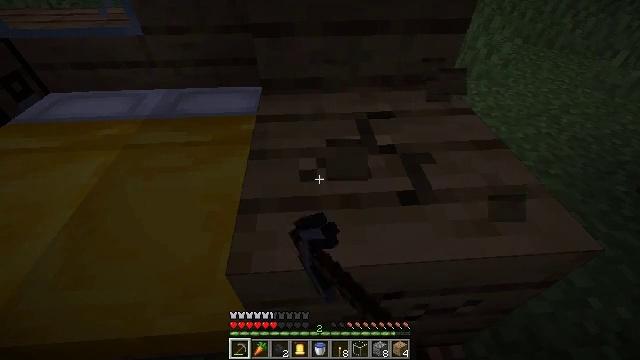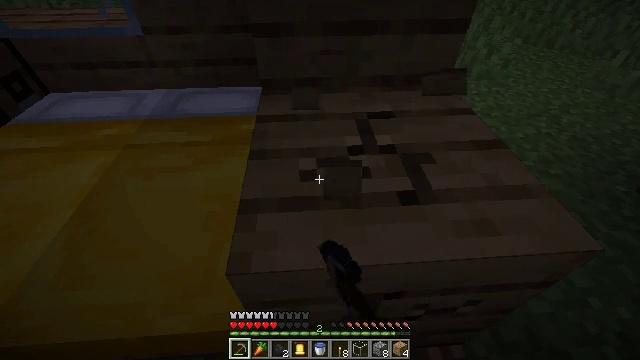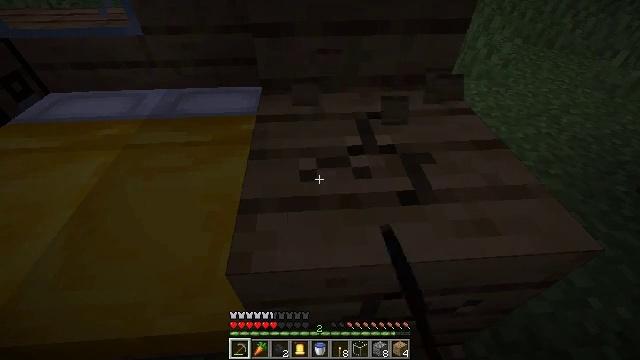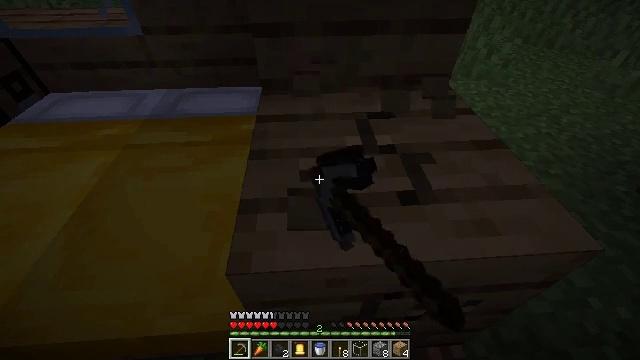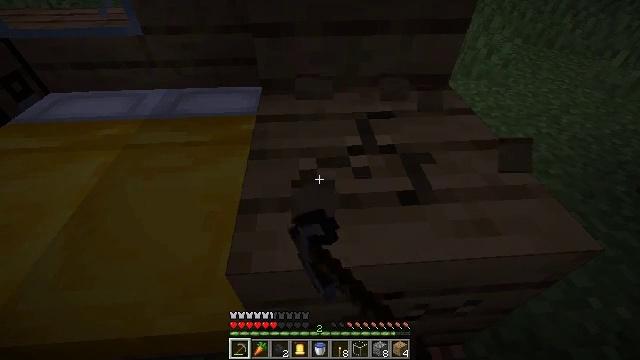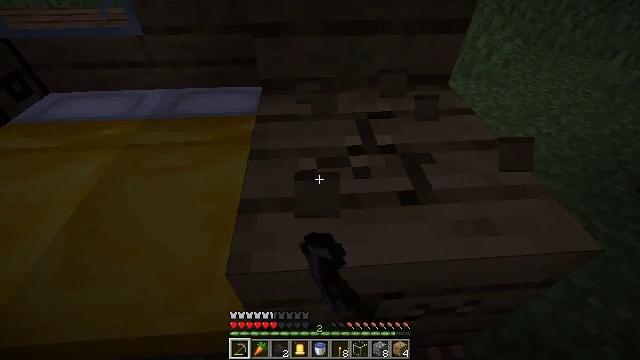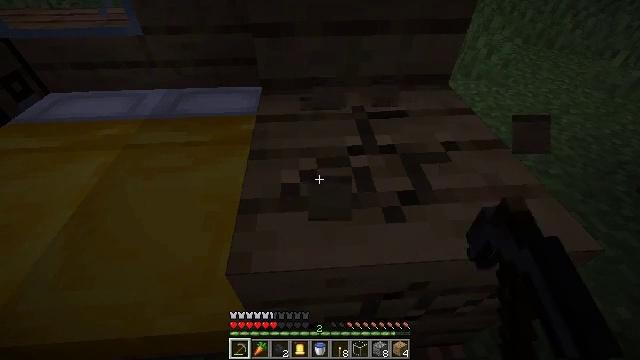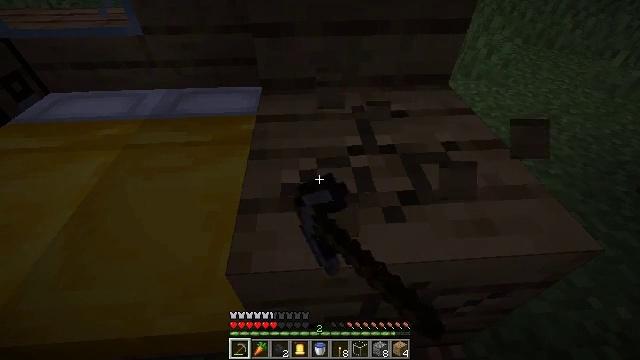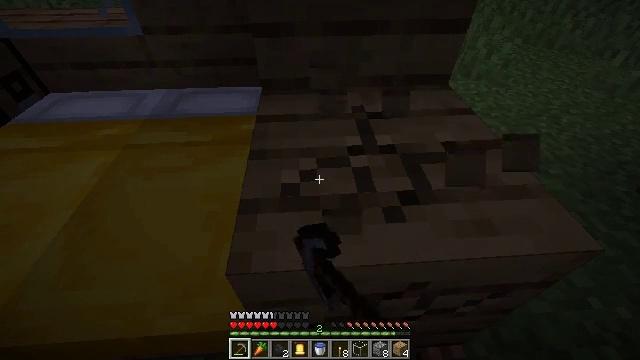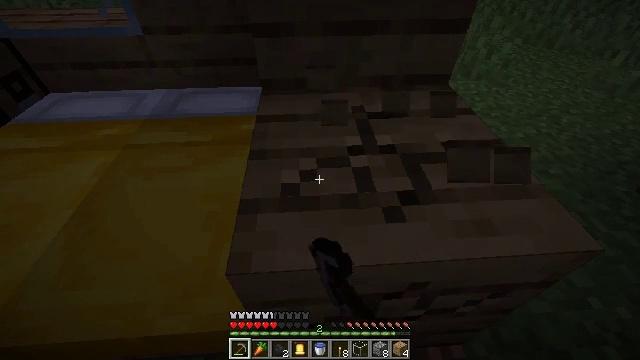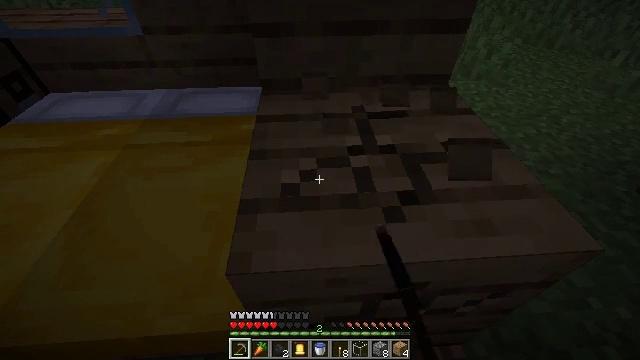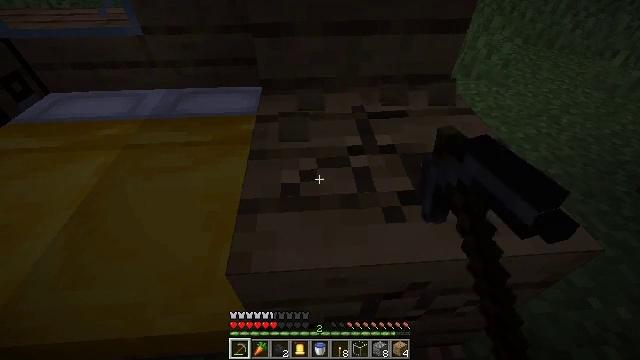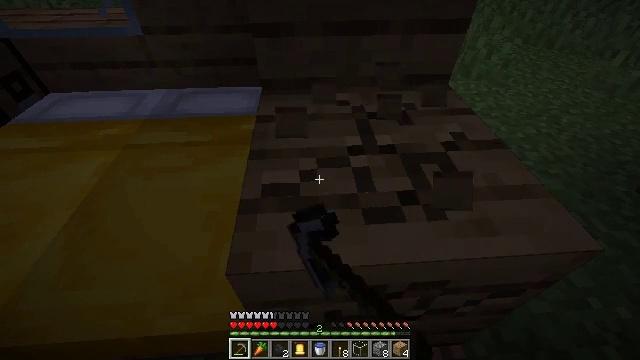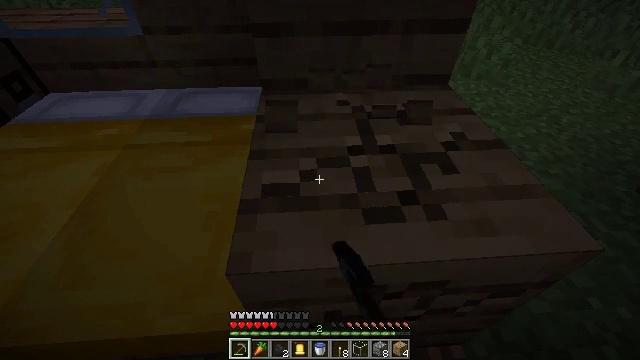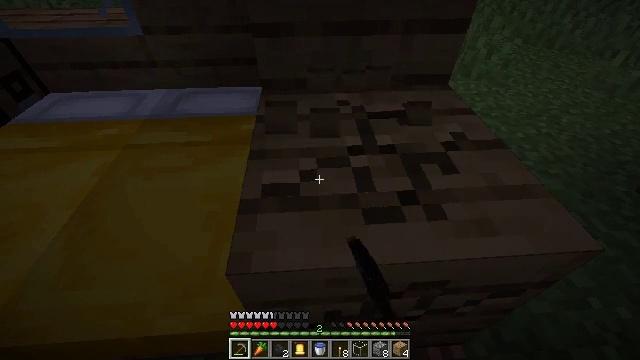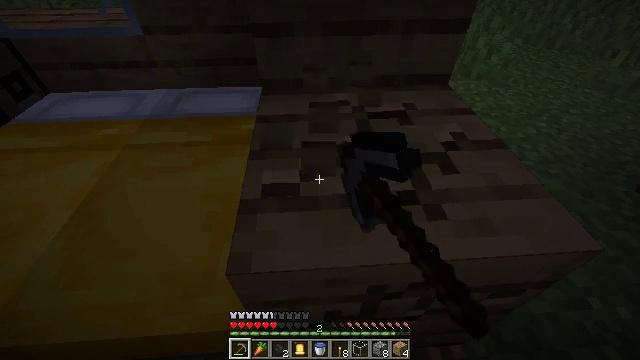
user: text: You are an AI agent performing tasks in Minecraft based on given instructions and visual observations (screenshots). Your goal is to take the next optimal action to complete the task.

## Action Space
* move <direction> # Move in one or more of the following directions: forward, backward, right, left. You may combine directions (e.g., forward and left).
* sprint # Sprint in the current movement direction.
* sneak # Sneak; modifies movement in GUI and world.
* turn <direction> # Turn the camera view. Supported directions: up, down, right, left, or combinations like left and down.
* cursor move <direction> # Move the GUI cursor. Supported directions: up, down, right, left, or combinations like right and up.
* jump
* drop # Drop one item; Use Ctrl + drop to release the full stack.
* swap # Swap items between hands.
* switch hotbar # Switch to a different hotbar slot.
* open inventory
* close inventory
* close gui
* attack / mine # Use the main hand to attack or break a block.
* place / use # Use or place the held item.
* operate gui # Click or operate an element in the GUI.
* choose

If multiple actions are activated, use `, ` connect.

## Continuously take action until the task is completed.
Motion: motion action
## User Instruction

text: Attack the oak planks to recycle it.
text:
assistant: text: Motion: attack / mine
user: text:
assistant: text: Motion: attack / mine
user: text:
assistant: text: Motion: attack / mine
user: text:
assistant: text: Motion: attack / mine
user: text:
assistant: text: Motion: attack / mine
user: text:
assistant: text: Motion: attack / mine
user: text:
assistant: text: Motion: attack / mine
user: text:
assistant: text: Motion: attack / mine
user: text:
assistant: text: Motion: attack / mine
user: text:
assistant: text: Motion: attack / mine
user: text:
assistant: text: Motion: attack / mine
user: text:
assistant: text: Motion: attack / mine
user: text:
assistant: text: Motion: attack / mine
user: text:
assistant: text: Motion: attack / mine
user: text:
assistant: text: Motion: attack / mine
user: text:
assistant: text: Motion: attack / mine
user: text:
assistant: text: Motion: attack / mine
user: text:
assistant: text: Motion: attack / mine
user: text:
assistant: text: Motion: attack / mine
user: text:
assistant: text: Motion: attack / mine
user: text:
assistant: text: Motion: attack / mine
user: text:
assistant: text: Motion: attack / mine
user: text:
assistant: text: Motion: attack / mine
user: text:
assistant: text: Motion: attack / mine
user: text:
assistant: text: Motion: attack / mine
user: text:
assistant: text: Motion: attack / mine
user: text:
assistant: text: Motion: attack / mine
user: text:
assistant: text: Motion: attack / mine
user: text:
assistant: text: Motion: attack / mine
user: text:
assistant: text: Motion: attack / mine